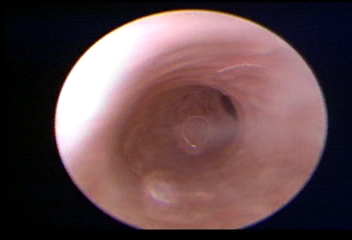
Modality: WLC
Class: Normal mucosa
Bladder cancer association: No